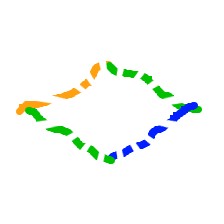
Shape: rhombus